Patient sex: M
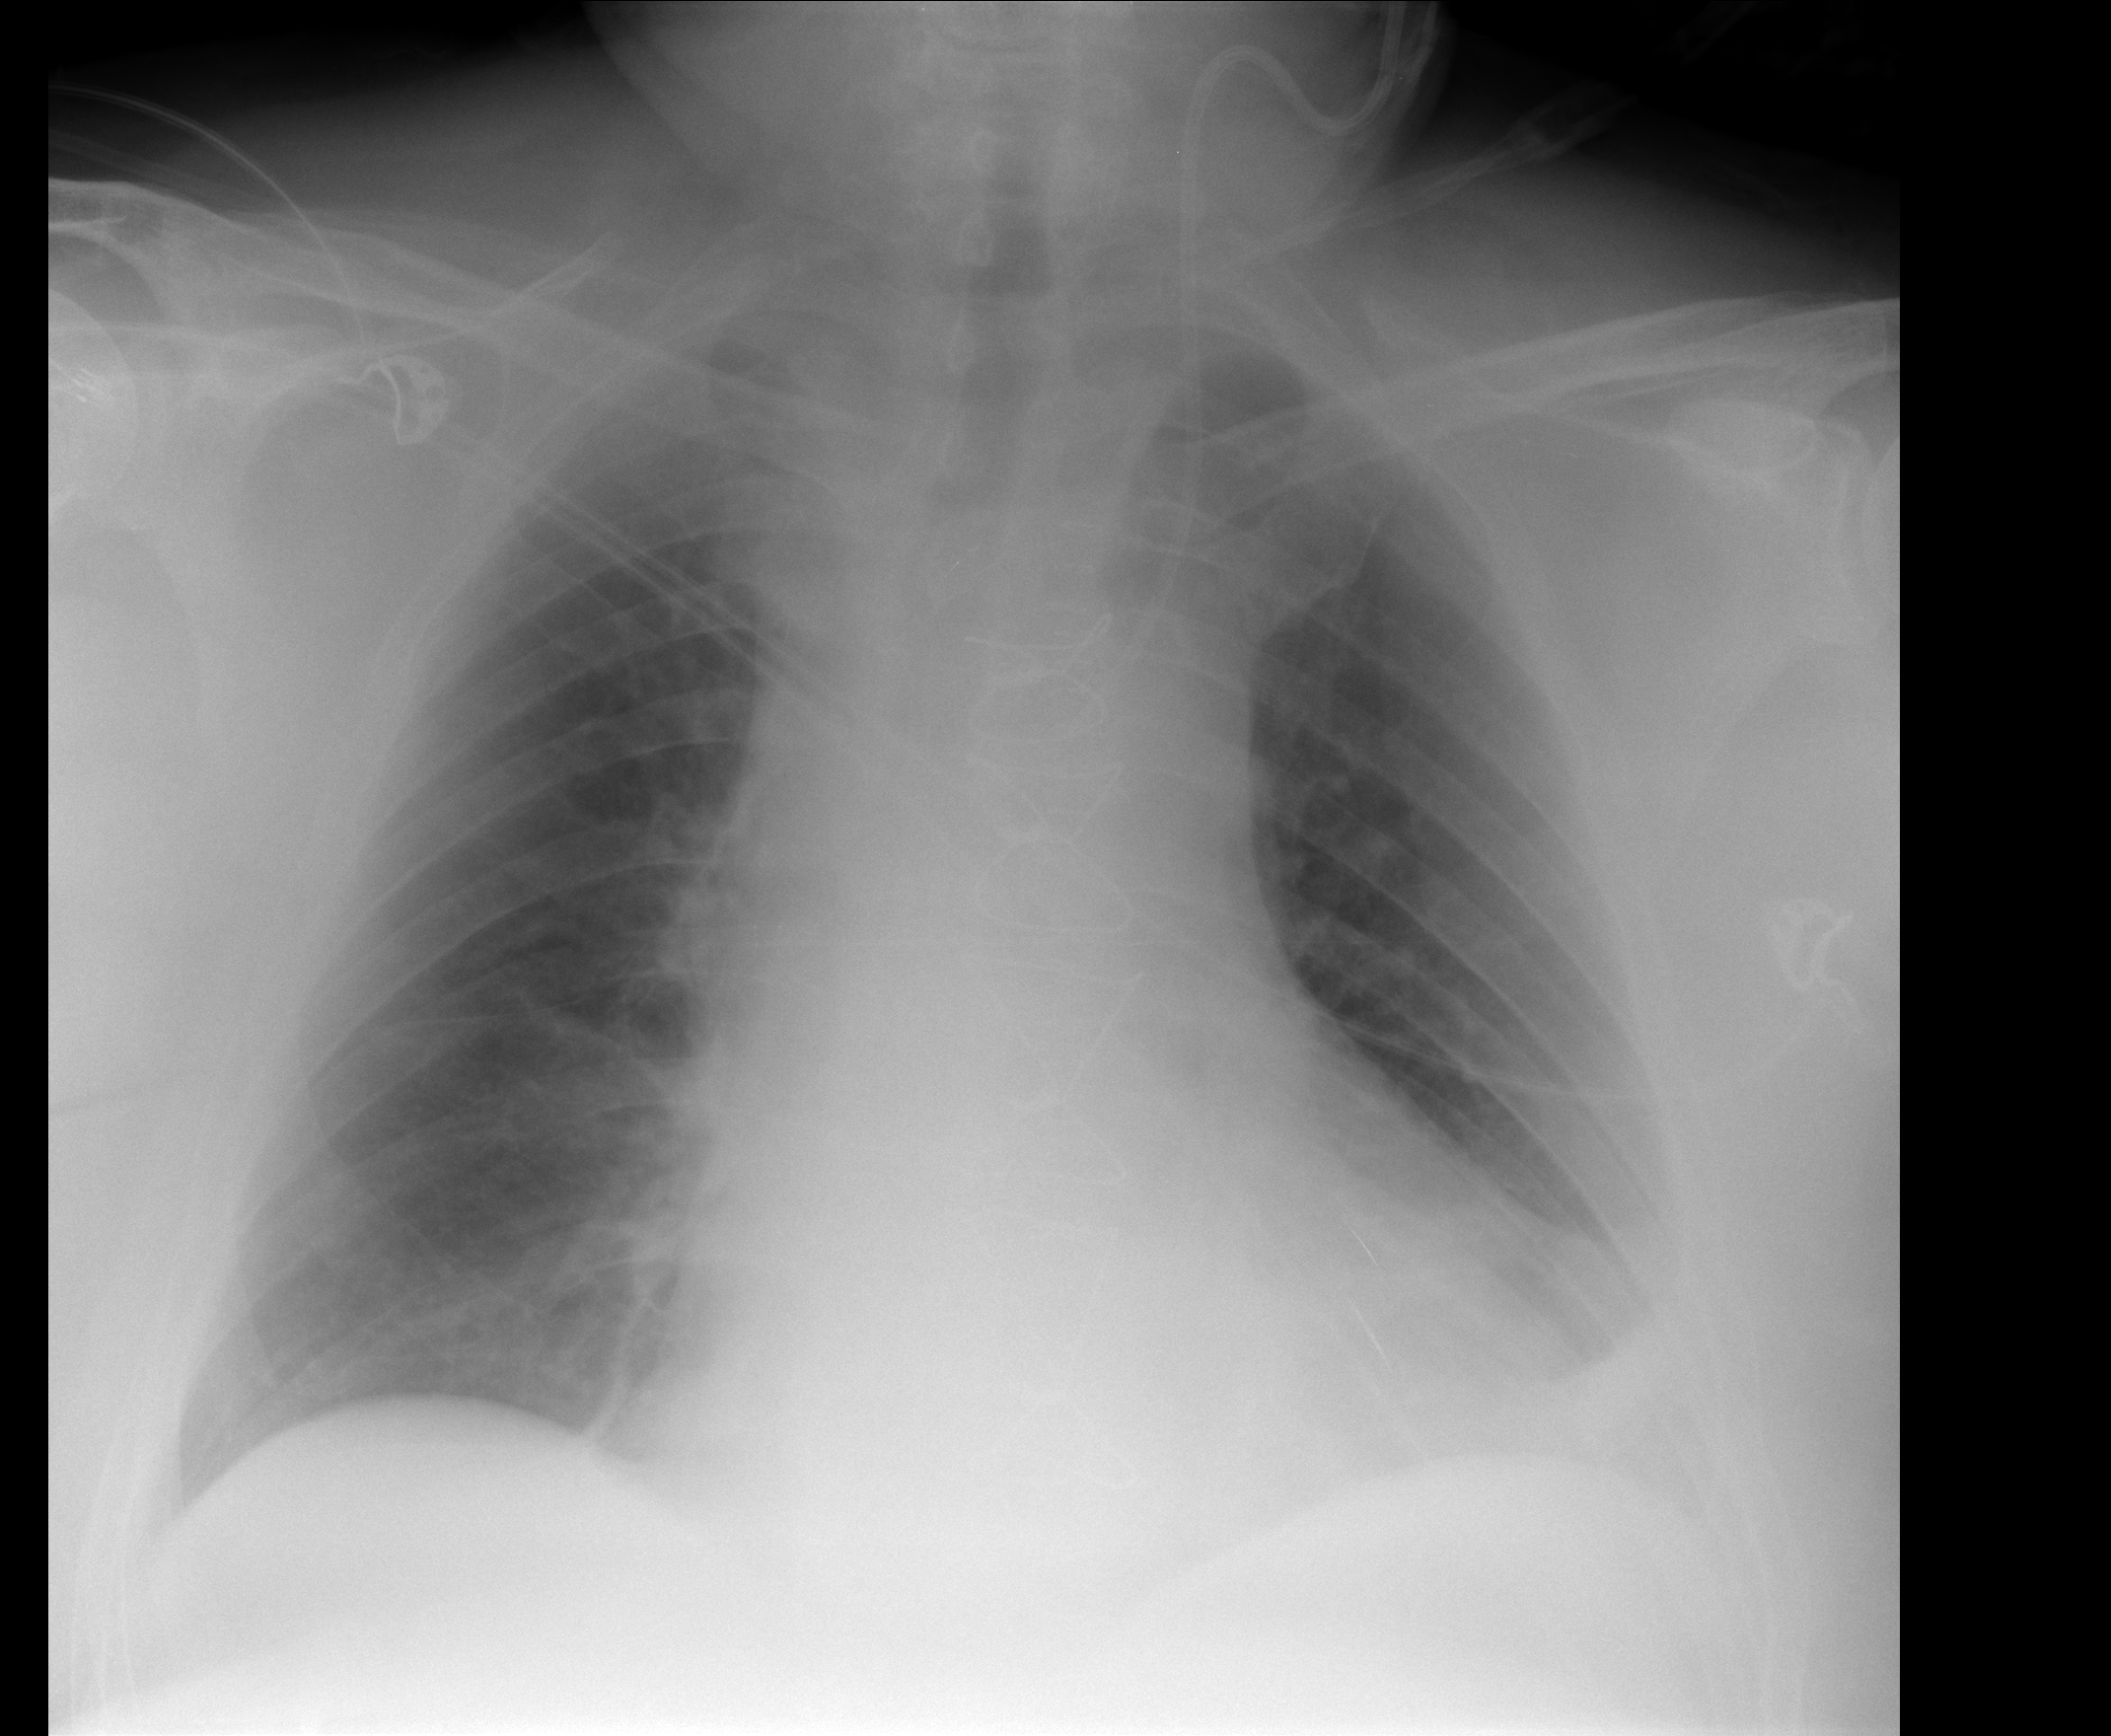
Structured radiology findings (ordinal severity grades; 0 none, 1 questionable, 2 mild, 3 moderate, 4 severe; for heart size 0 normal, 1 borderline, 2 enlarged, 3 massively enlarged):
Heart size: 0
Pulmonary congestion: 1
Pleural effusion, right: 0
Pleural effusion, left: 2
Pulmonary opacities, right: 0
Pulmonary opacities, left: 0
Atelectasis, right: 0
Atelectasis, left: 2